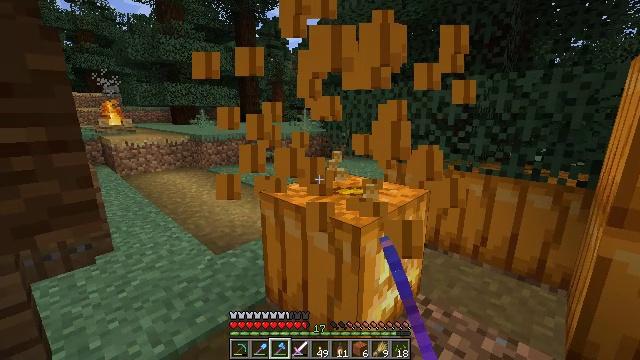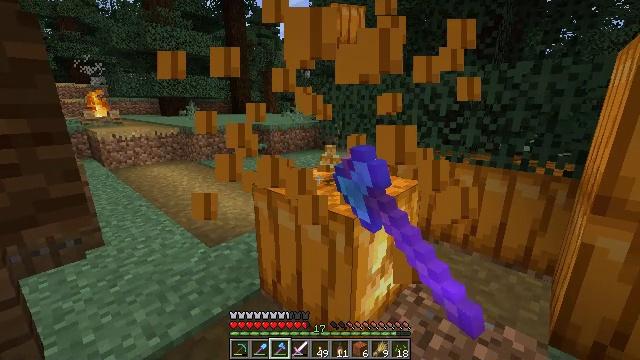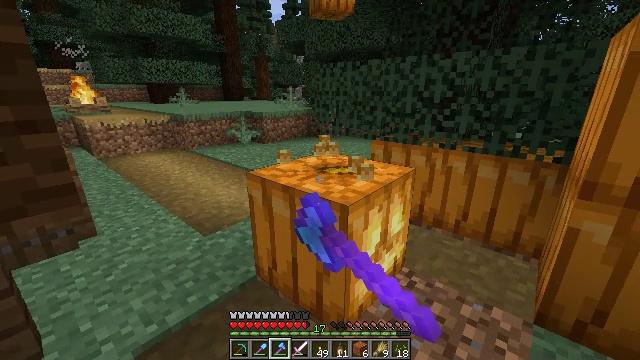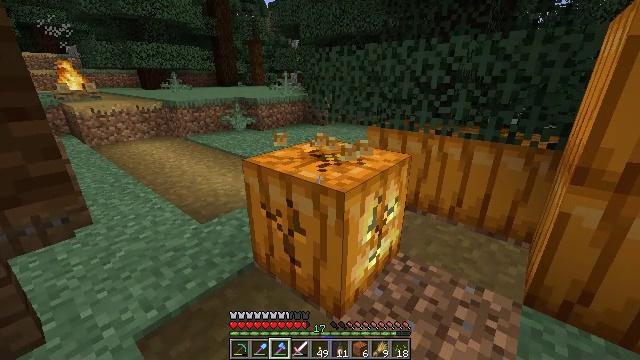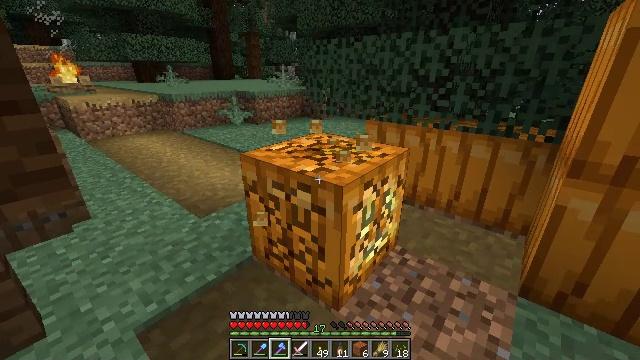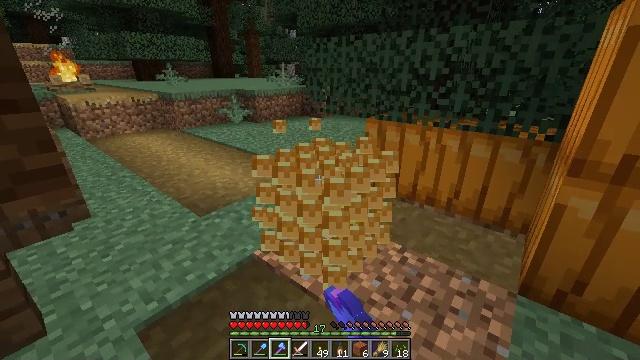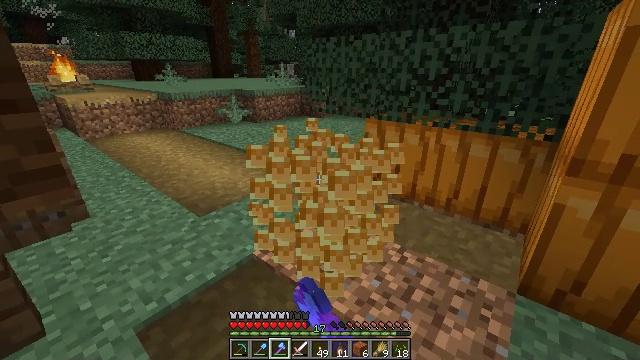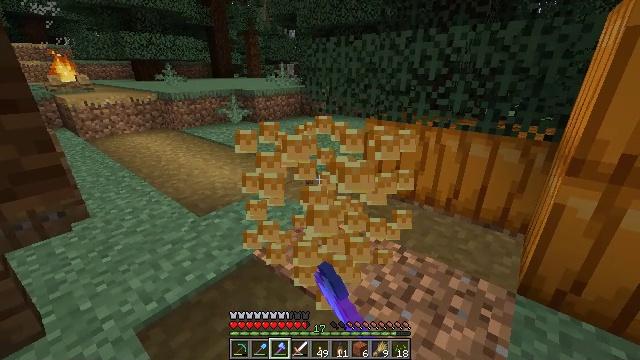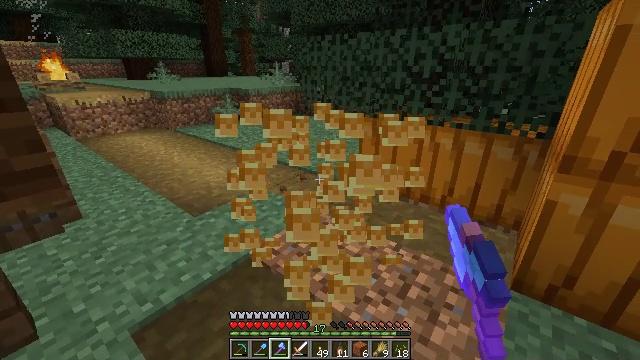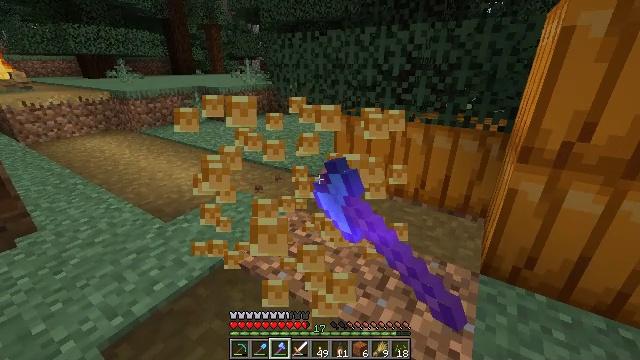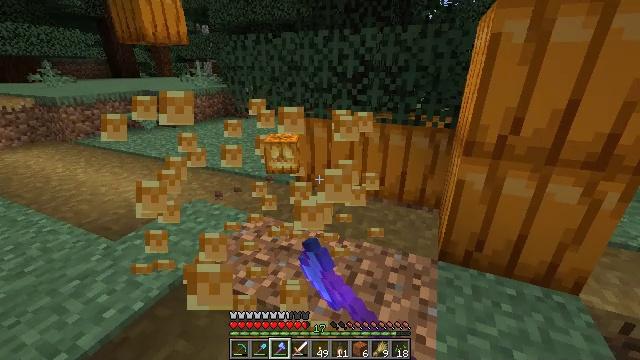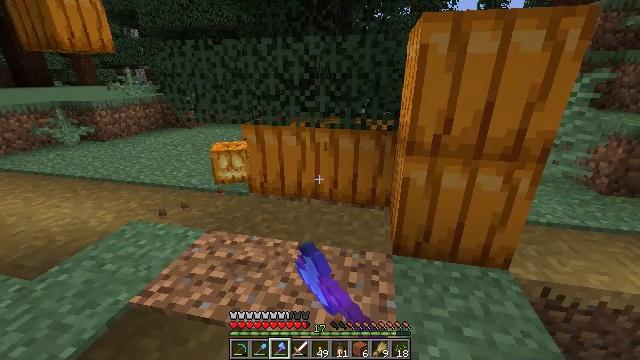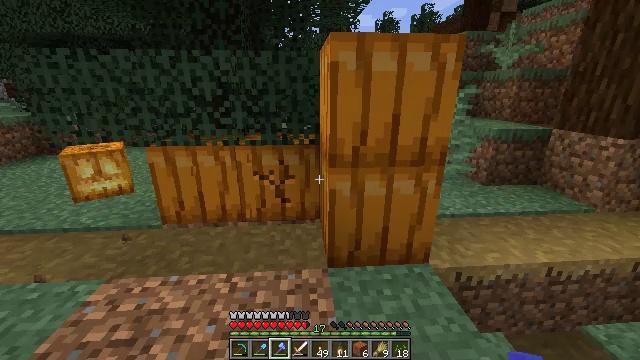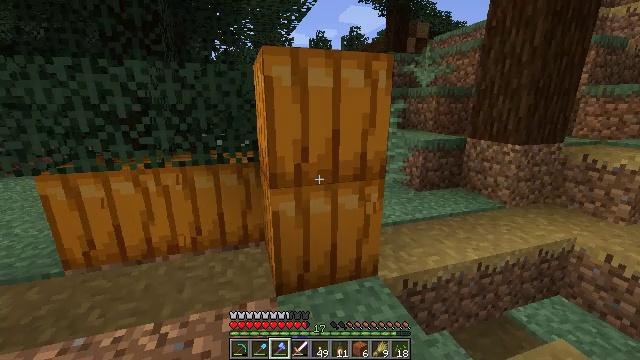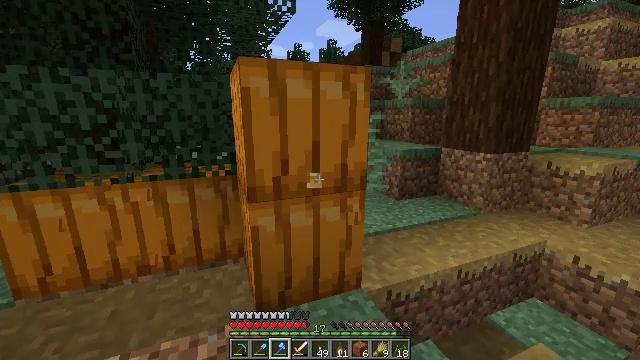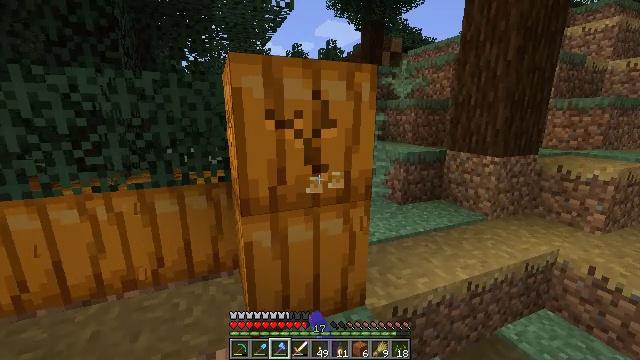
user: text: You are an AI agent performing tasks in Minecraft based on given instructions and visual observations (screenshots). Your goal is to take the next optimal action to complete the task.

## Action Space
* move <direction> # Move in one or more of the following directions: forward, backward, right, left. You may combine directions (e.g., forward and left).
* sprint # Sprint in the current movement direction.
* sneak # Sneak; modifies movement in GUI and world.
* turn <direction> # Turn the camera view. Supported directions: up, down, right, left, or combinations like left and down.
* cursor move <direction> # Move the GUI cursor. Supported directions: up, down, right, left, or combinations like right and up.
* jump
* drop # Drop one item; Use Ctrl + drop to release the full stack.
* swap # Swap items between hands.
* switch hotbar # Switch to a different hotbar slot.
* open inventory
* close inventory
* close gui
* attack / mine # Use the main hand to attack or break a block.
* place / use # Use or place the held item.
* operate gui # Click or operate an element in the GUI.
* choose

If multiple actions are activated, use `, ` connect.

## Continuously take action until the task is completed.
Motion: motion action
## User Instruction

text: Gather a jack o'lantern from the ground.
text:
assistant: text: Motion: turn right and down, attack / mine
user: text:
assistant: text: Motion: turn right and down, attack / mine
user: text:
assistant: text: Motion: turn down, attack / mine
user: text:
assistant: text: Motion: turn down, attack / mine
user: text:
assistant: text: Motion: attack / mine
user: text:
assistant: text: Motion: attack / mine
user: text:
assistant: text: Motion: attack / mine
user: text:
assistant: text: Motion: turn right, attack / mine
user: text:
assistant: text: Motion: turn right, attack / mine
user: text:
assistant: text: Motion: turn right, attack / mine
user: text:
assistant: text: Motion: turn right and up, attack / mine
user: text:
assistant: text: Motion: move forward, turn right and up, attack / mine
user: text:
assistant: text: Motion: move forward, turn right and up, attack / mine
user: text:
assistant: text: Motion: move forward, turn right and up, attack / mine
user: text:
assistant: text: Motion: attack / mine
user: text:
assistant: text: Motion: turn left, attack / mine
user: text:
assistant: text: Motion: turn left, attack / mine
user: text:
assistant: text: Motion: turn left, attack / mine
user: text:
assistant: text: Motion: attack / mine
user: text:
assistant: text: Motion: turn left and down, attack / mine
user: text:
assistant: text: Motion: turn left and down, attack / mine
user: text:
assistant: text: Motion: attack / mine